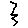
Label: zigzag